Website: home-depot
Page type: payment
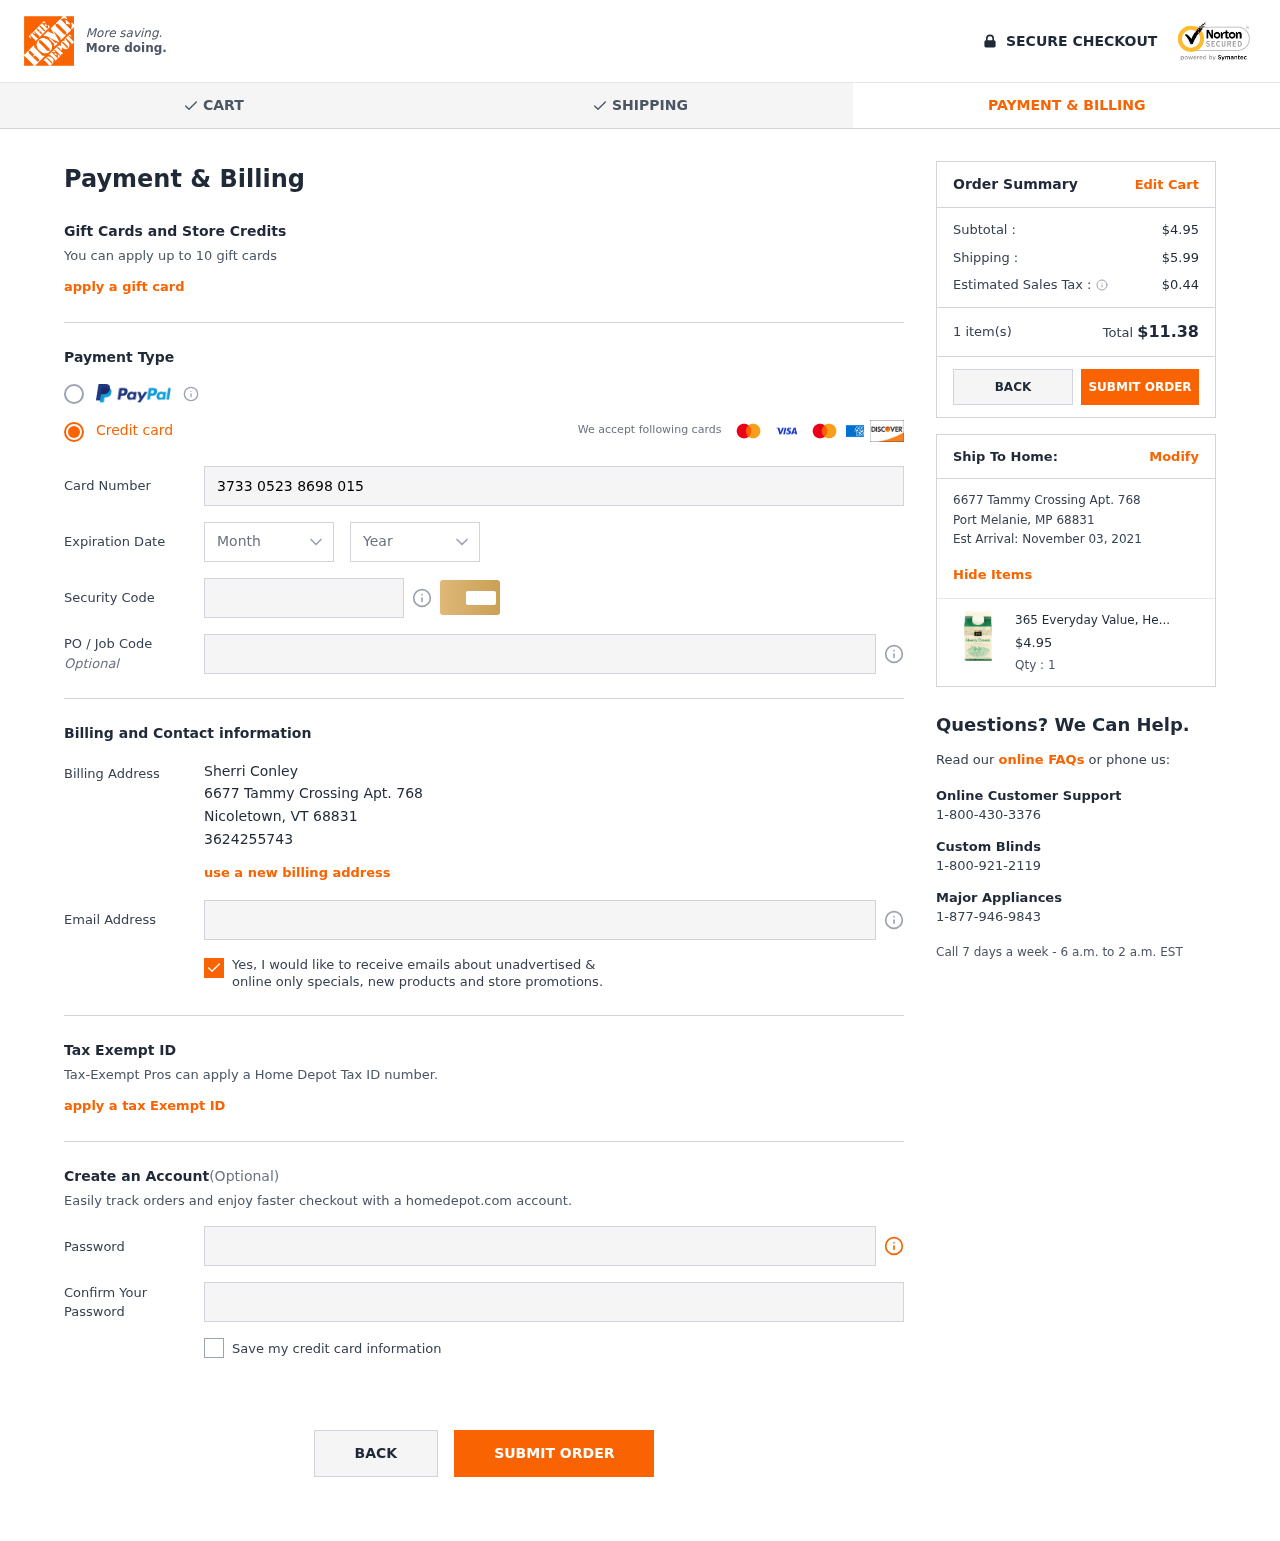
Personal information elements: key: PII_CARD_CVV
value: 1672
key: PII_CARD_EXPIRY_MONTH
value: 09
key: PII_CARD_EXPIRY_YEAR
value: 29
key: PII_CARD_NUMBER
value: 3733 0523 8698 015
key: PII_CITY
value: Nicoletown
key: PII_CITY2
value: Port Melanie
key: PII_EMAIL
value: sherri_conley@hotmail.com
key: PII_FULLNAME
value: Sherri Conley
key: PII_PHONE
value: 3624255743
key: PII_POSTCODE
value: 68831
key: PII_POSTCODE2
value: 68831
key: PII_STATE_ABBR
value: VT
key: PII_STATE_ABBR2
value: MP
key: PII_STREET
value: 6677 Tammy Crossing Apt. 768
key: PII_STREET2
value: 6677 Tammy Crossing Apt. 768
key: PII_POSTCODE_FULL
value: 68831
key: PII_POSTCODE_NUMERIC
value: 68831
Product elements: key: PRODUCT1_NAME
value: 365 Everyday Value, Heavy Whipping Cream, 16 Fl Oz
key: PRODUCT1_PRICE
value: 4.95
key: PRODUCT1_QUANTITY
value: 1
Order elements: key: ORDER_SUBTOTAL
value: $4.95
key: ORDER_SHIPPING_COST
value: $5.99
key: ORDER_TAX
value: $0.44
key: ORDER_NUM_ITEMS
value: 1 item(s)
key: ORDER_TOTAL
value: $11.38
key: ORDER_DELIVERY_DATE
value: November 03, 2021